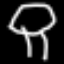
Label: mushroom